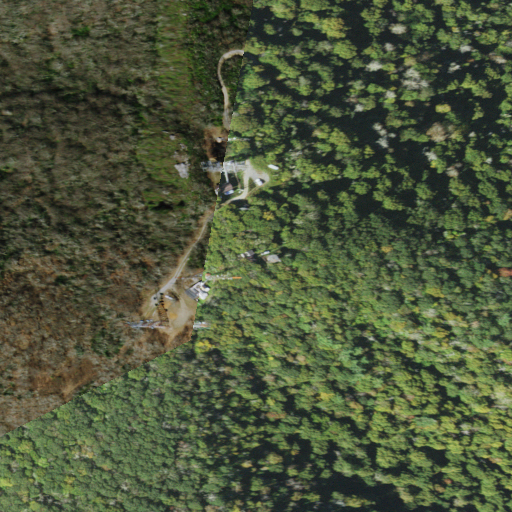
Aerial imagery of mountain in Tennessee named Camp Creek Bald containing deciduous forest, mixed forest, shrub, and open development